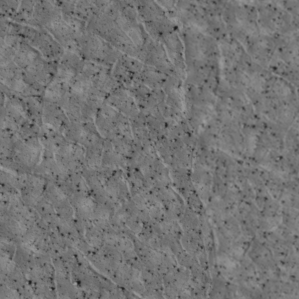
Label: non_frost